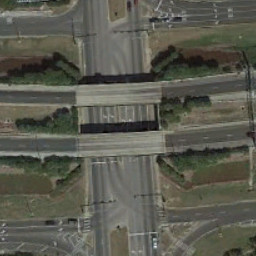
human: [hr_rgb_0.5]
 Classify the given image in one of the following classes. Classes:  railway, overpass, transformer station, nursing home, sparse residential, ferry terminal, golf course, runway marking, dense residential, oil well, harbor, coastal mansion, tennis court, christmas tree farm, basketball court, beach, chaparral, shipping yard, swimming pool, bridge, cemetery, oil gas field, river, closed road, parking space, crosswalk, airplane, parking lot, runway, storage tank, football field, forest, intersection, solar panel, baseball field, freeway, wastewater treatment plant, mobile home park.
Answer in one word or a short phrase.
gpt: overpass